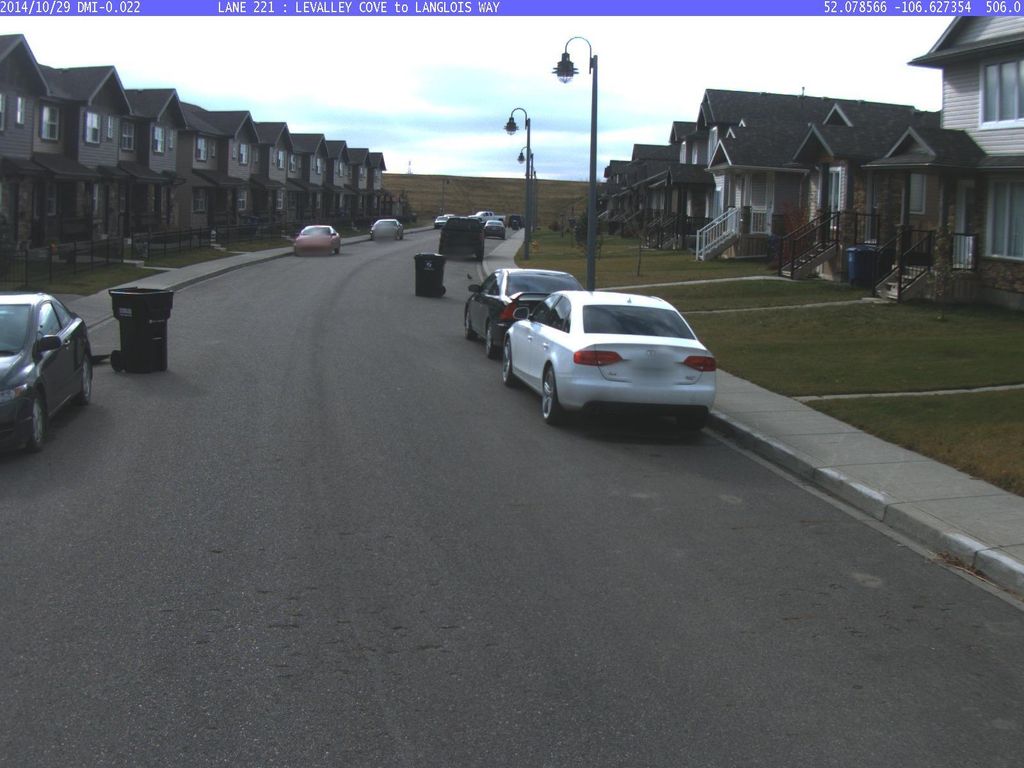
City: saskatoon